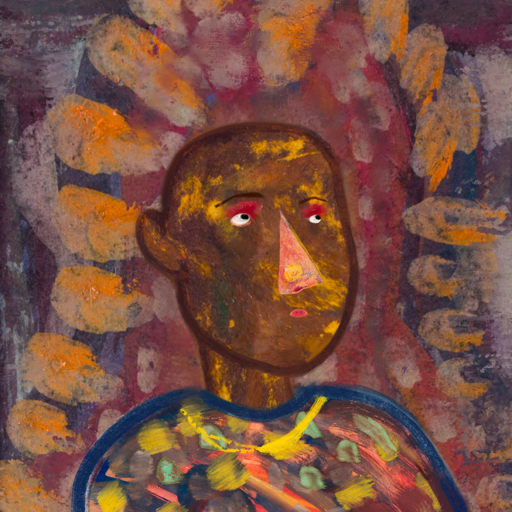
Background: Doll, Head And Neck Side: Comrade, Face Side: Irani, Bust: Mother_And_Son_Mother, Hair Side: Blank, Head Accessory: Blank, Second Necklace: Blank, Necklace: Irani_1, Baby: Blank